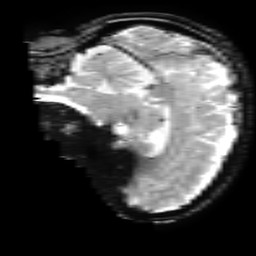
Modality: T2starw
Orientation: sagittal
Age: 34
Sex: female
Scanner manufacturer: ge
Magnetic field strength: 3 T
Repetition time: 0.65 s
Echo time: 0.02 s